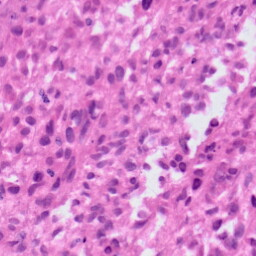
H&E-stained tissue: Skin